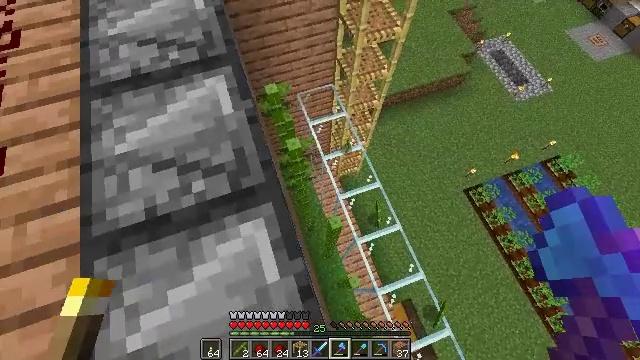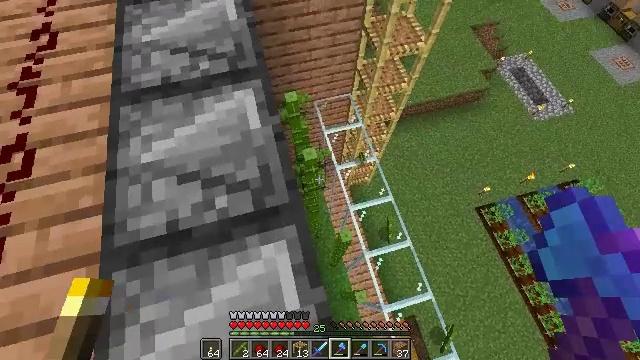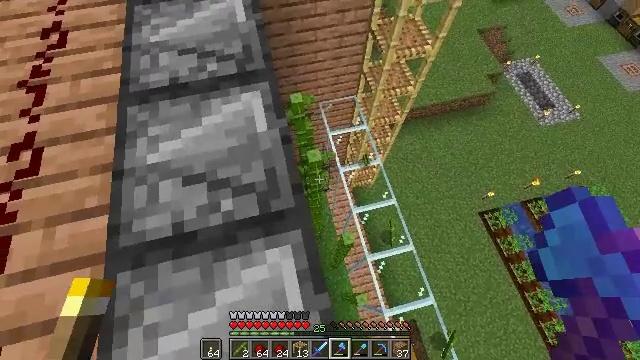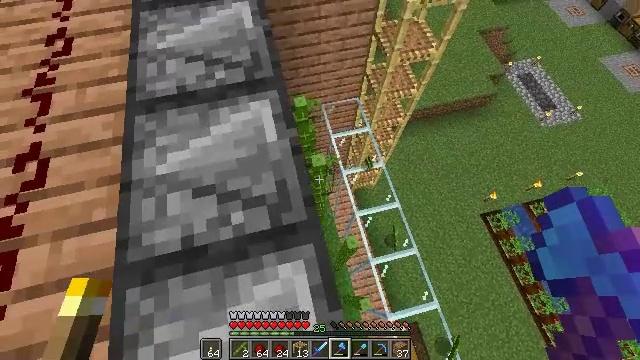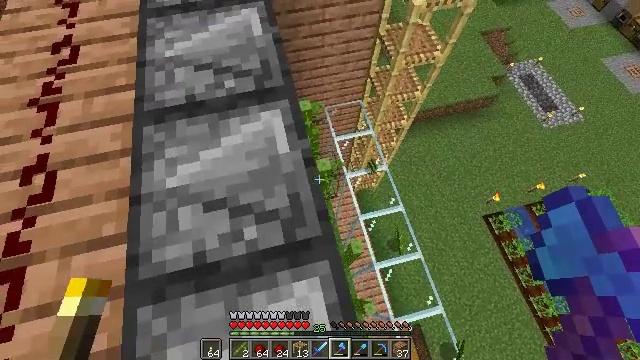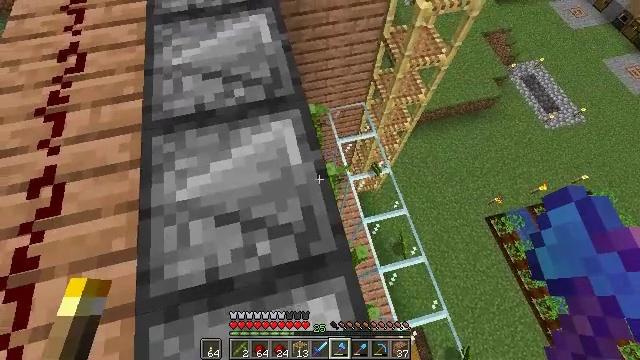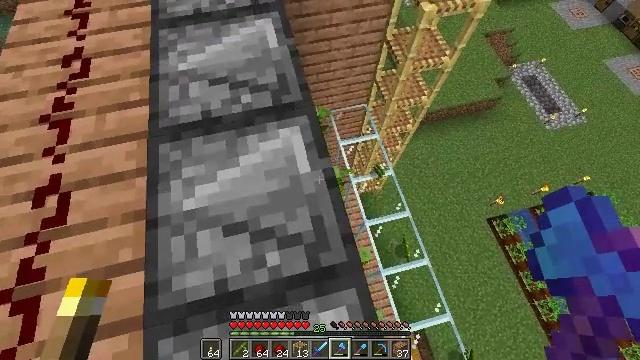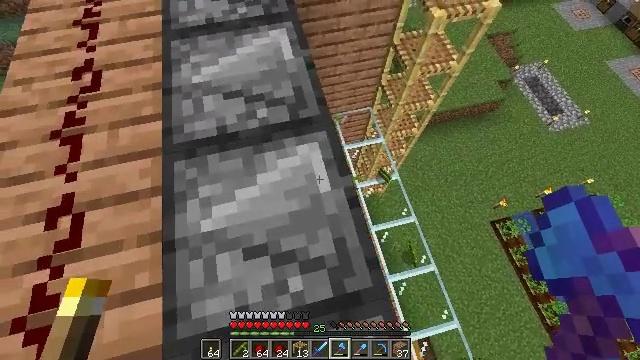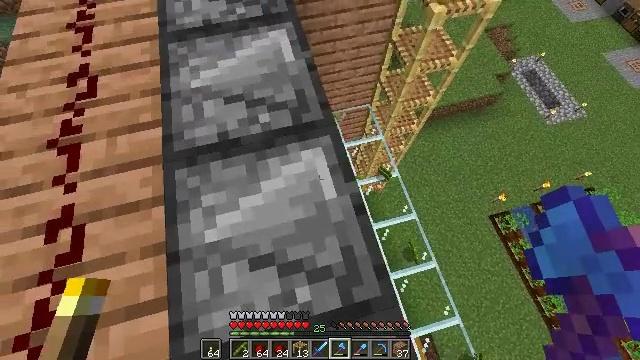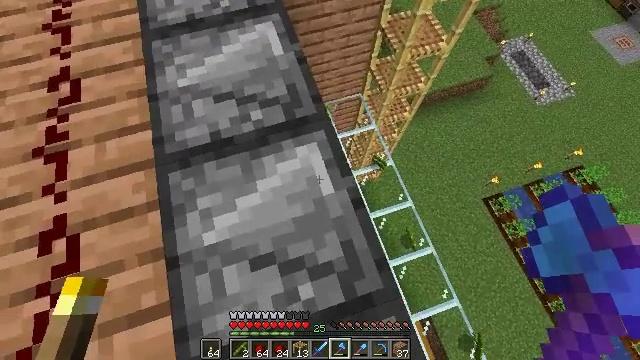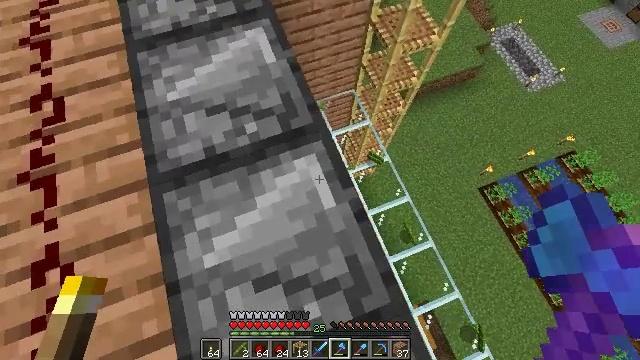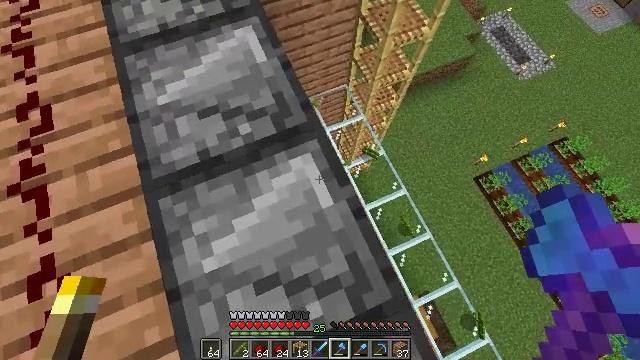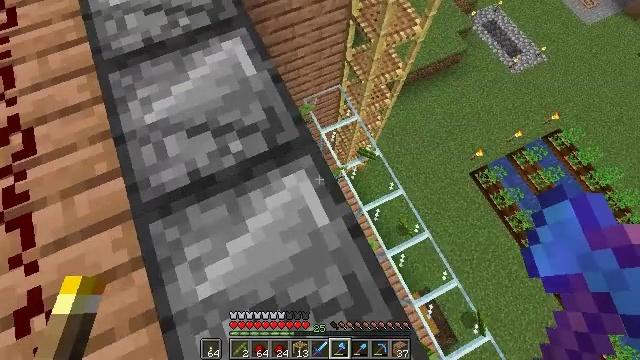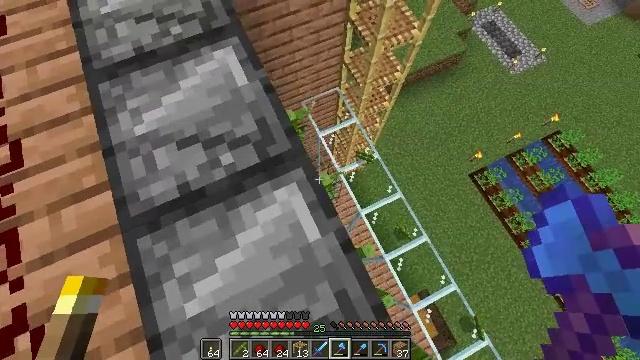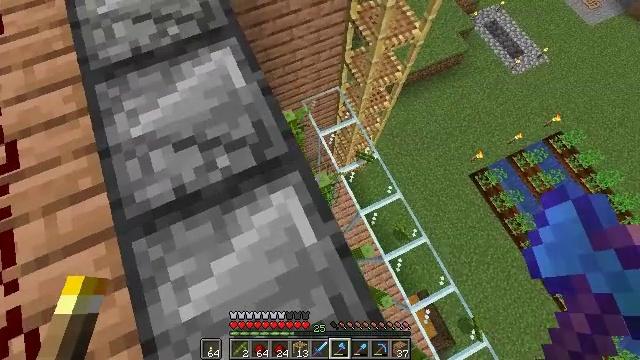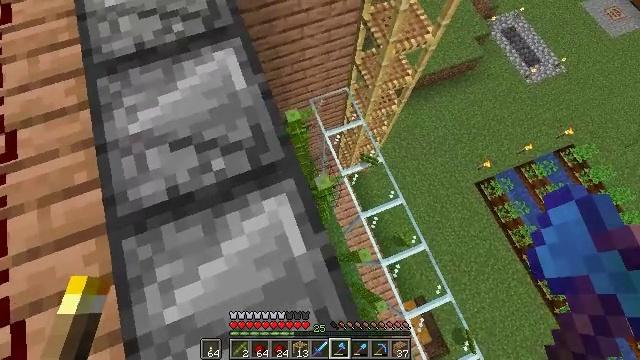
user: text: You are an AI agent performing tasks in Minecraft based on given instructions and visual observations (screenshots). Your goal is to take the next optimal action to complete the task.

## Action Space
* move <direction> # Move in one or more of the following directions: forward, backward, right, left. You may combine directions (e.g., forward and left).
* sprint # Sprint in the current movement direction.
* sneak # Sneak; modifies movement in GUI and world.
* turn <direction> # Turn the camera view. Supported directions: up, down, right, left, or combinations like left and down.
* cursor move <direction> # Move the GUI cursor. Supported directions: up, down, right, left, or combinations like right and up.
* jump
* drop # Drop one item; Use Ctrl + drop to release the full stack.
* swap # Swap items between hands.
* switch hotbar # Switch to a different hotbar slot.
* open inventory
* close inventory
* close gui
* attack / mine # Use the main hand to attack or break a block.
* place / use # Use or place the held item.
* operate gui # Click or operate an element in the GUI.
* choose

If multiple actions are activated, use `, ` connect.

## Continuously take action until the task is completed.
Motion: motion action
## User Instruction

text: Collect some bamboo.
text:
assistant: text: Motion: move forward and move left, sneak, turn left and up
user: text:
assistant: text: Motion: move forward and move left, sneak, turn left
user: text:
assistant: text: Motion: move forward and move left, sneak
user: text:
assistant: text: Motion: move forward and move left, sneak
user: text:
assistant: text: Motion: move forward and move left, sneak
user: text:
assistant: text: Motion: move forward and move left, sneak
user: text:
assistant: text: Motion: move forward and move left, sneak
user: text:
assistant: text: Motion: move forward, sneak, turn right
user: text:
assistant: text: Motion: move forward, sneak, turn right and down
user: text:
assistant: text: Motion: move forward, sneak, turn right and down
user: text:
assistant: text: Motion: move forward, sneak, turn right
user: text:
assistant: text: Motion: move forward and move right, sneak, turn right
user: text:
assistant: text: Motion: move forward and move right, sneak
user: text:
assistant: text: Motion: move forward and move right, sneak
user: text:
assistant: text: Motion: move forward and move right, sneak, turn left
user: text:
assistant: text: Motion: move forward and move right, sneak, turn left
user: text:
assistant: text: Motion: move forward, sneak, turn left
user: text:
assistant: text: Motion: move forward, sneak, turn left
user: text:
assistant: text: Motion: move forward, sneak, turn left
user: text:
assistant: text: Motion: move forward, sneak
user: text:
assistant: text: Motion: move forward, sneak, turn down
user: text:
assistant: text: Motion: sneak, turn down, attack / mine
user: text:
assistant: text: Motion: sneak, turn down, attack / mine
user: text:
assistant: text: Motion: sneak, attack / mine
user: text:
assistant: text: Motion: sneak, attack / mine
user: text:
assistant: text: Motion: sneak, attack / mine
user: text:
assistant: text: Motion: sneak, attack / mine
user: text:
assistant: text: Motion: sneak, attack / mine
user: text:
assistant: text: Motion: sneak, attack / mine
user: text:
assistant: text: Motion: sneak, attack / mine